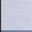
Piece: xx